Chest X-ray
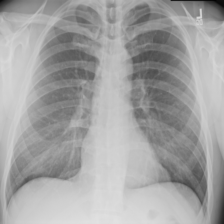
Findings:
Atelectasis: negative
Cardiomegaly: negative
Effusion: negative
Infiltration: negative
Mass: negative
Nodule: negative
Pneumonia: negative
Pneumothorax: negative
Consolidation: negative
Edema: negative
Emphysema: negative
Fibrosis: negative
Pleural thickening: negative
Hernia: negative